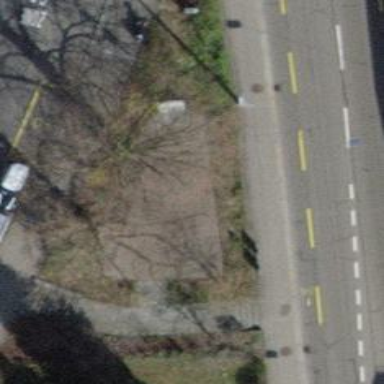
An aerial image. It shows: Bench.